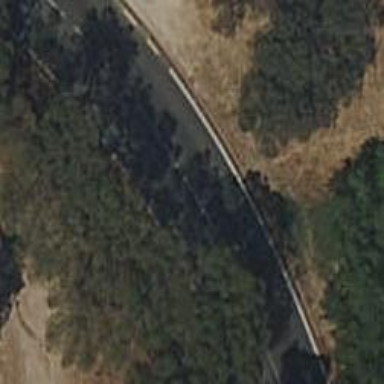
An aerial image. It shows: Unclassified road with asphalt surface.